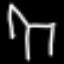
Label: chair